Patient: sex F, age 40
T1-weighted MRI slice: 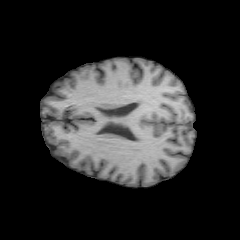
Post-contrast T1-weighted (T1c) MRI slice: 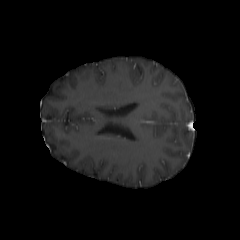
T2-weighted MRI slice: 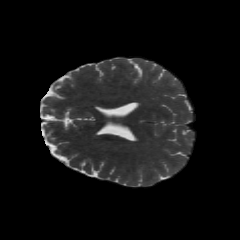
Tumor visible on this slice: no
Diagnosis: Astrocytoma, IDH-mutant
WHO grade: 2